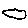
Label: cloud